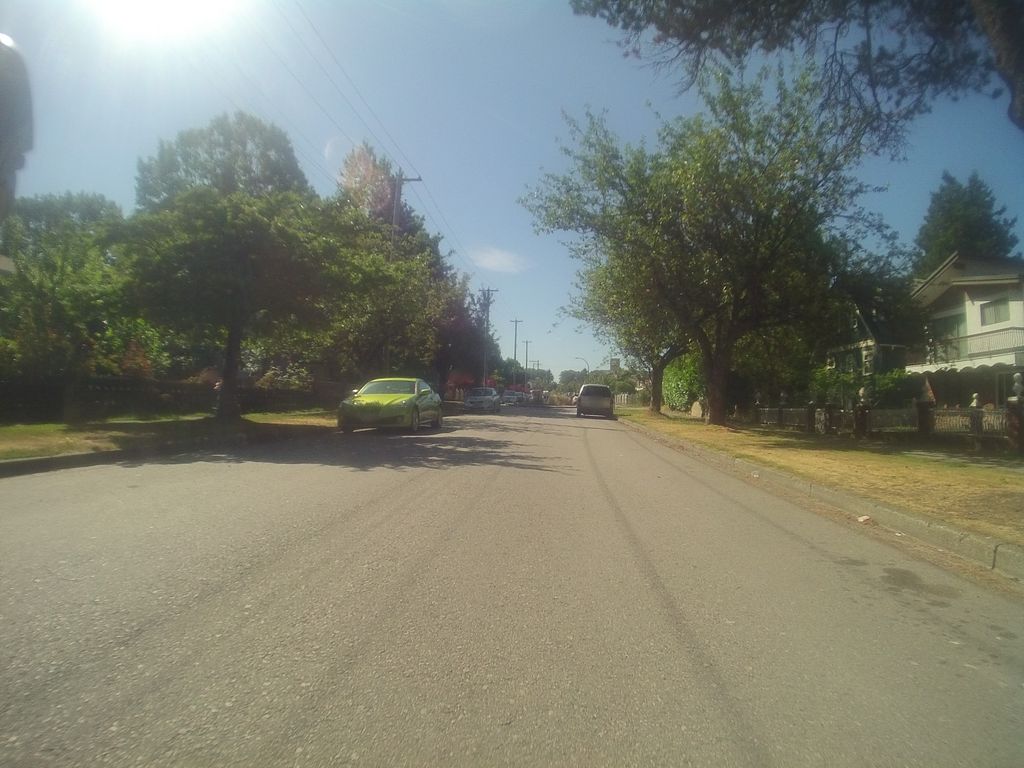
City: vancouver